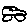
Label: car